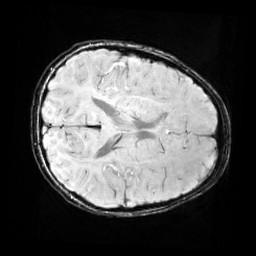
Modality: SWI
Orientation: axial
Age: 13
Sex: male
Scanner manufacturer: siemens
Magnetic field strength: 3 T
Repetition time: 0.027 s
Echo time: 0.02 s